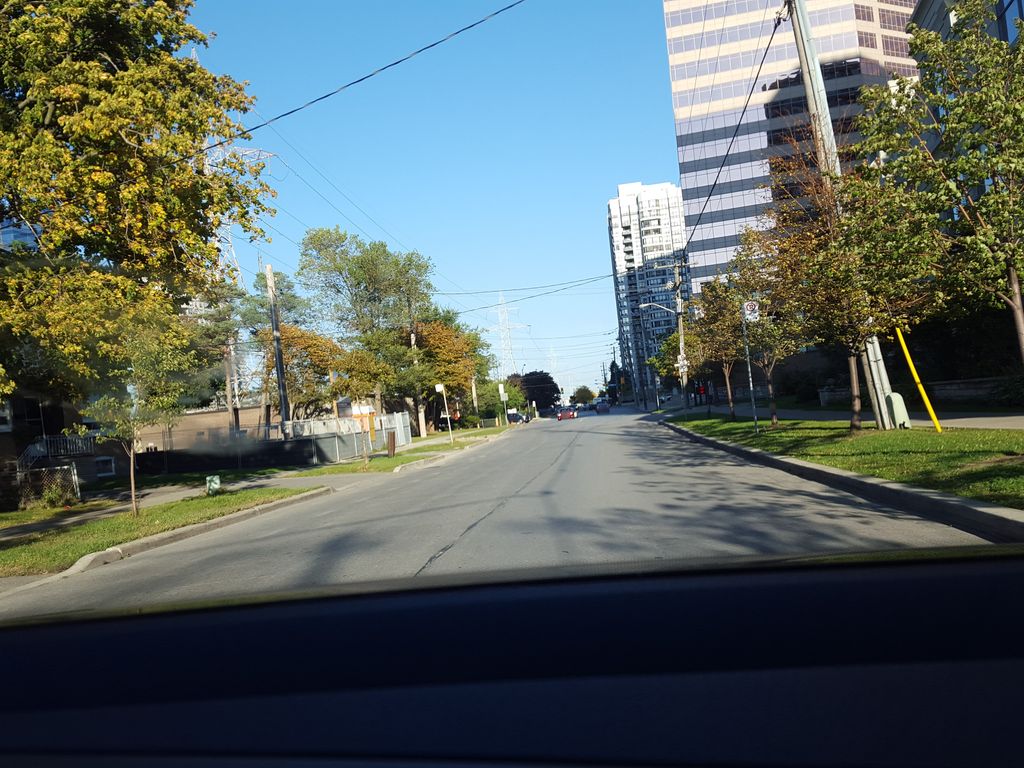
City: toronto